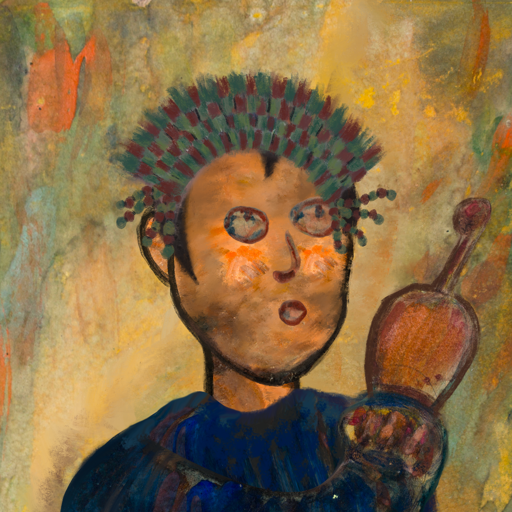
Background: Comrade, Head And Neck Side: Gypsy_Queen, Face Side: Orphan, Bust: Pipe, Hair Side: Roy_Bahadur, Head Accessory: After_Raid_Crown, Second Necklace: Blank, Necklace: Blank, Baby: Blank